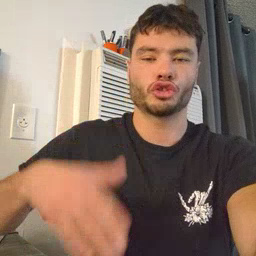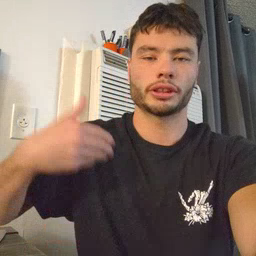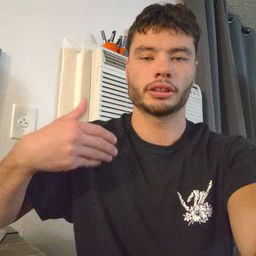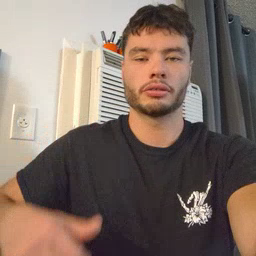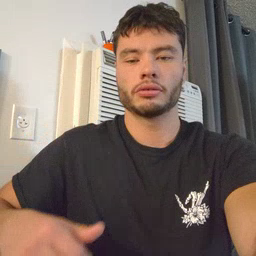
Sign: jeans